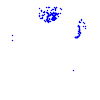
Particle: kaon